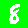
Digit: 8